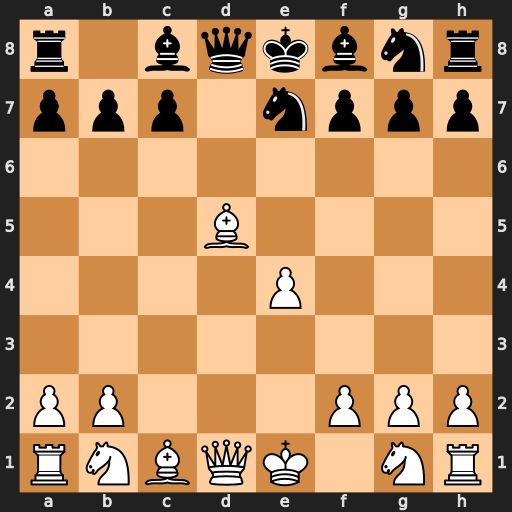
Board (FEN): r1bqkbnr/ppp1nppp/8/3B4/4P3/8/PP3PPP/RNBQK1NR
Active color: w
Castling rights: KQkq
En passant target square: -
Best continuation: Bxf7+ Kxf7 Qxd8